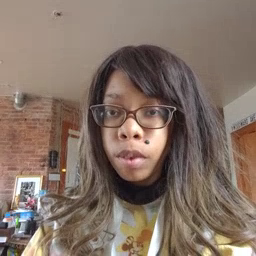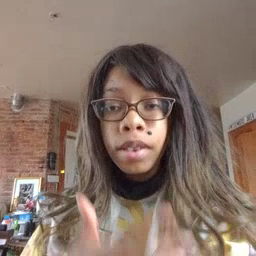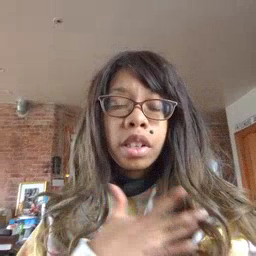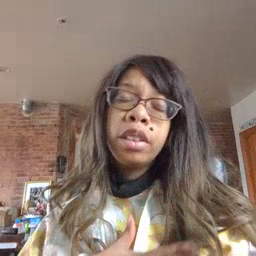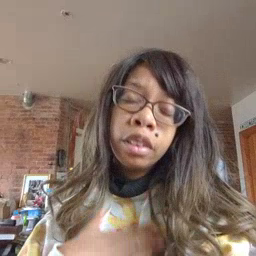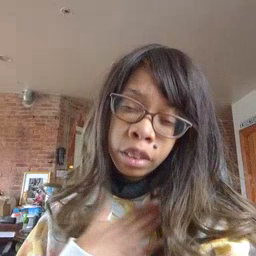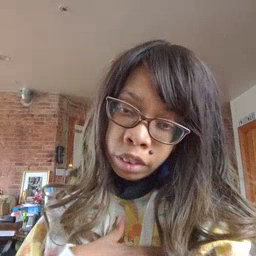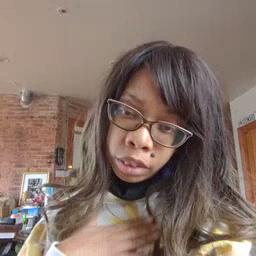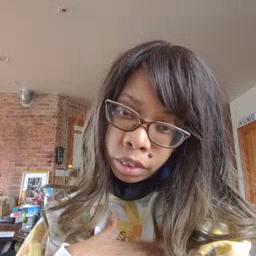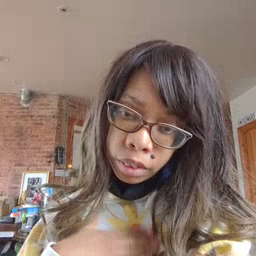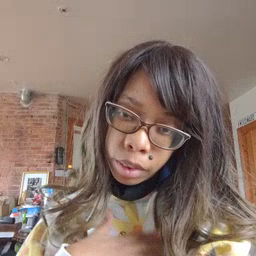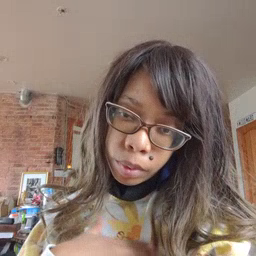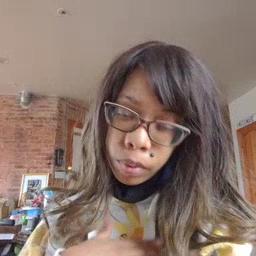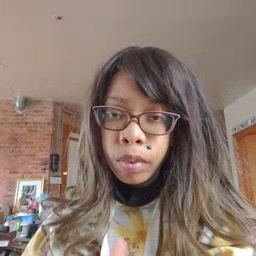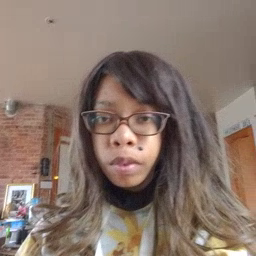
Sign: please